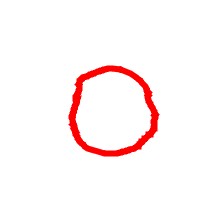
Shape: circle